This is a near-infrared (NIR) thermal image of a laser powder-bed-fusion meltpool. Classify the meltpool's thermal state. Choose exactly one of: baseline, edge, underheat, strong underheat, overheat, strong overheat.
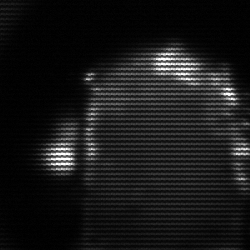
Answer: baseline